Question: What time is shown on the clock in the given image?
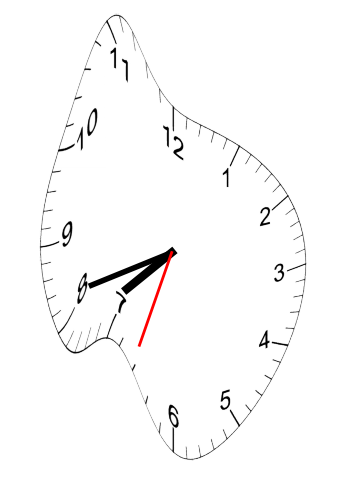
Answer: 07:41:33